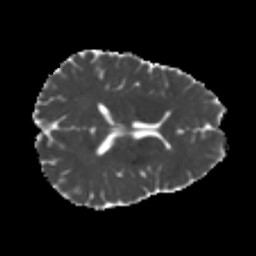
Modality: MD
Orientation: axial
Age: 22
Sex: male
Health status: healthy
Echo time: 0.074 s